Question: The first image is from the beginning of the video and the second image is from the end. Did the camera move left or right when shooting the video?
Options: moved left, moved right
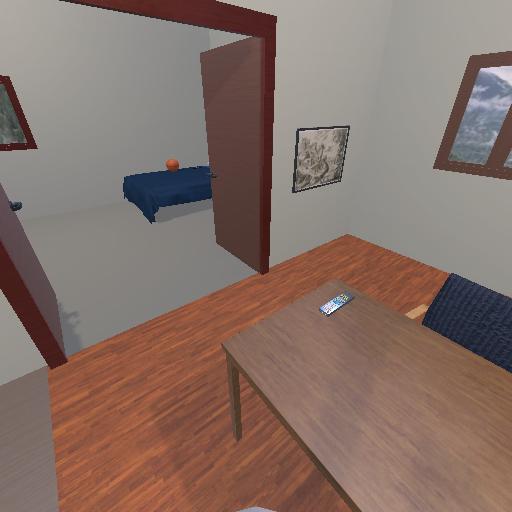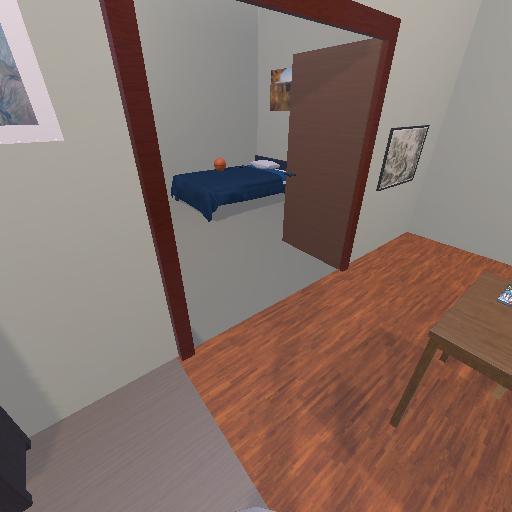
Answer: moved left